Modality: unknown
Slice 43 of 93
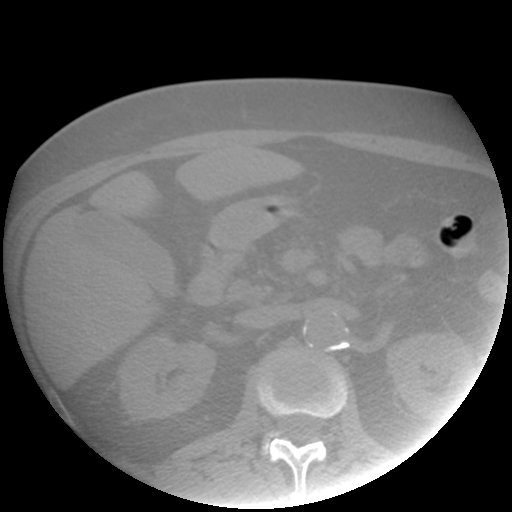